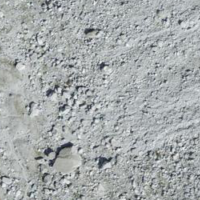
EUNIS habitat code: 47
Species observed at this site:
Prunella collaris